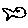
Label: fish